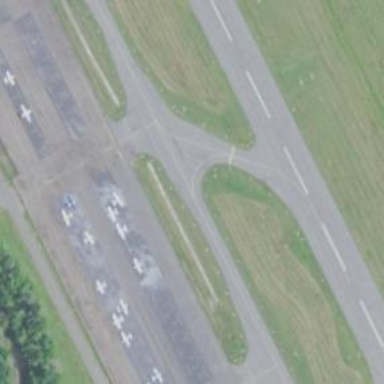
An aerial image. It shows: Image of taxiway at airport.